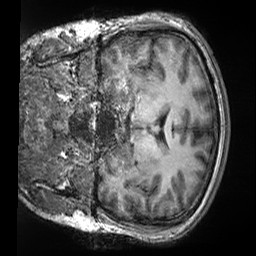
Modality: T1w
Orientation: coronal
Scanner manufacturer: siemens
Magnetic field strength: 3 T
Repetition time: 2.5 s
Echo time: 0.00299 s